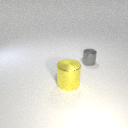
small gray metal cylinder behind large yellow metal cylinder